Field crop: maize
Growth stage: 1
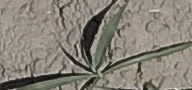
Species: sorghum